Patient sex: M
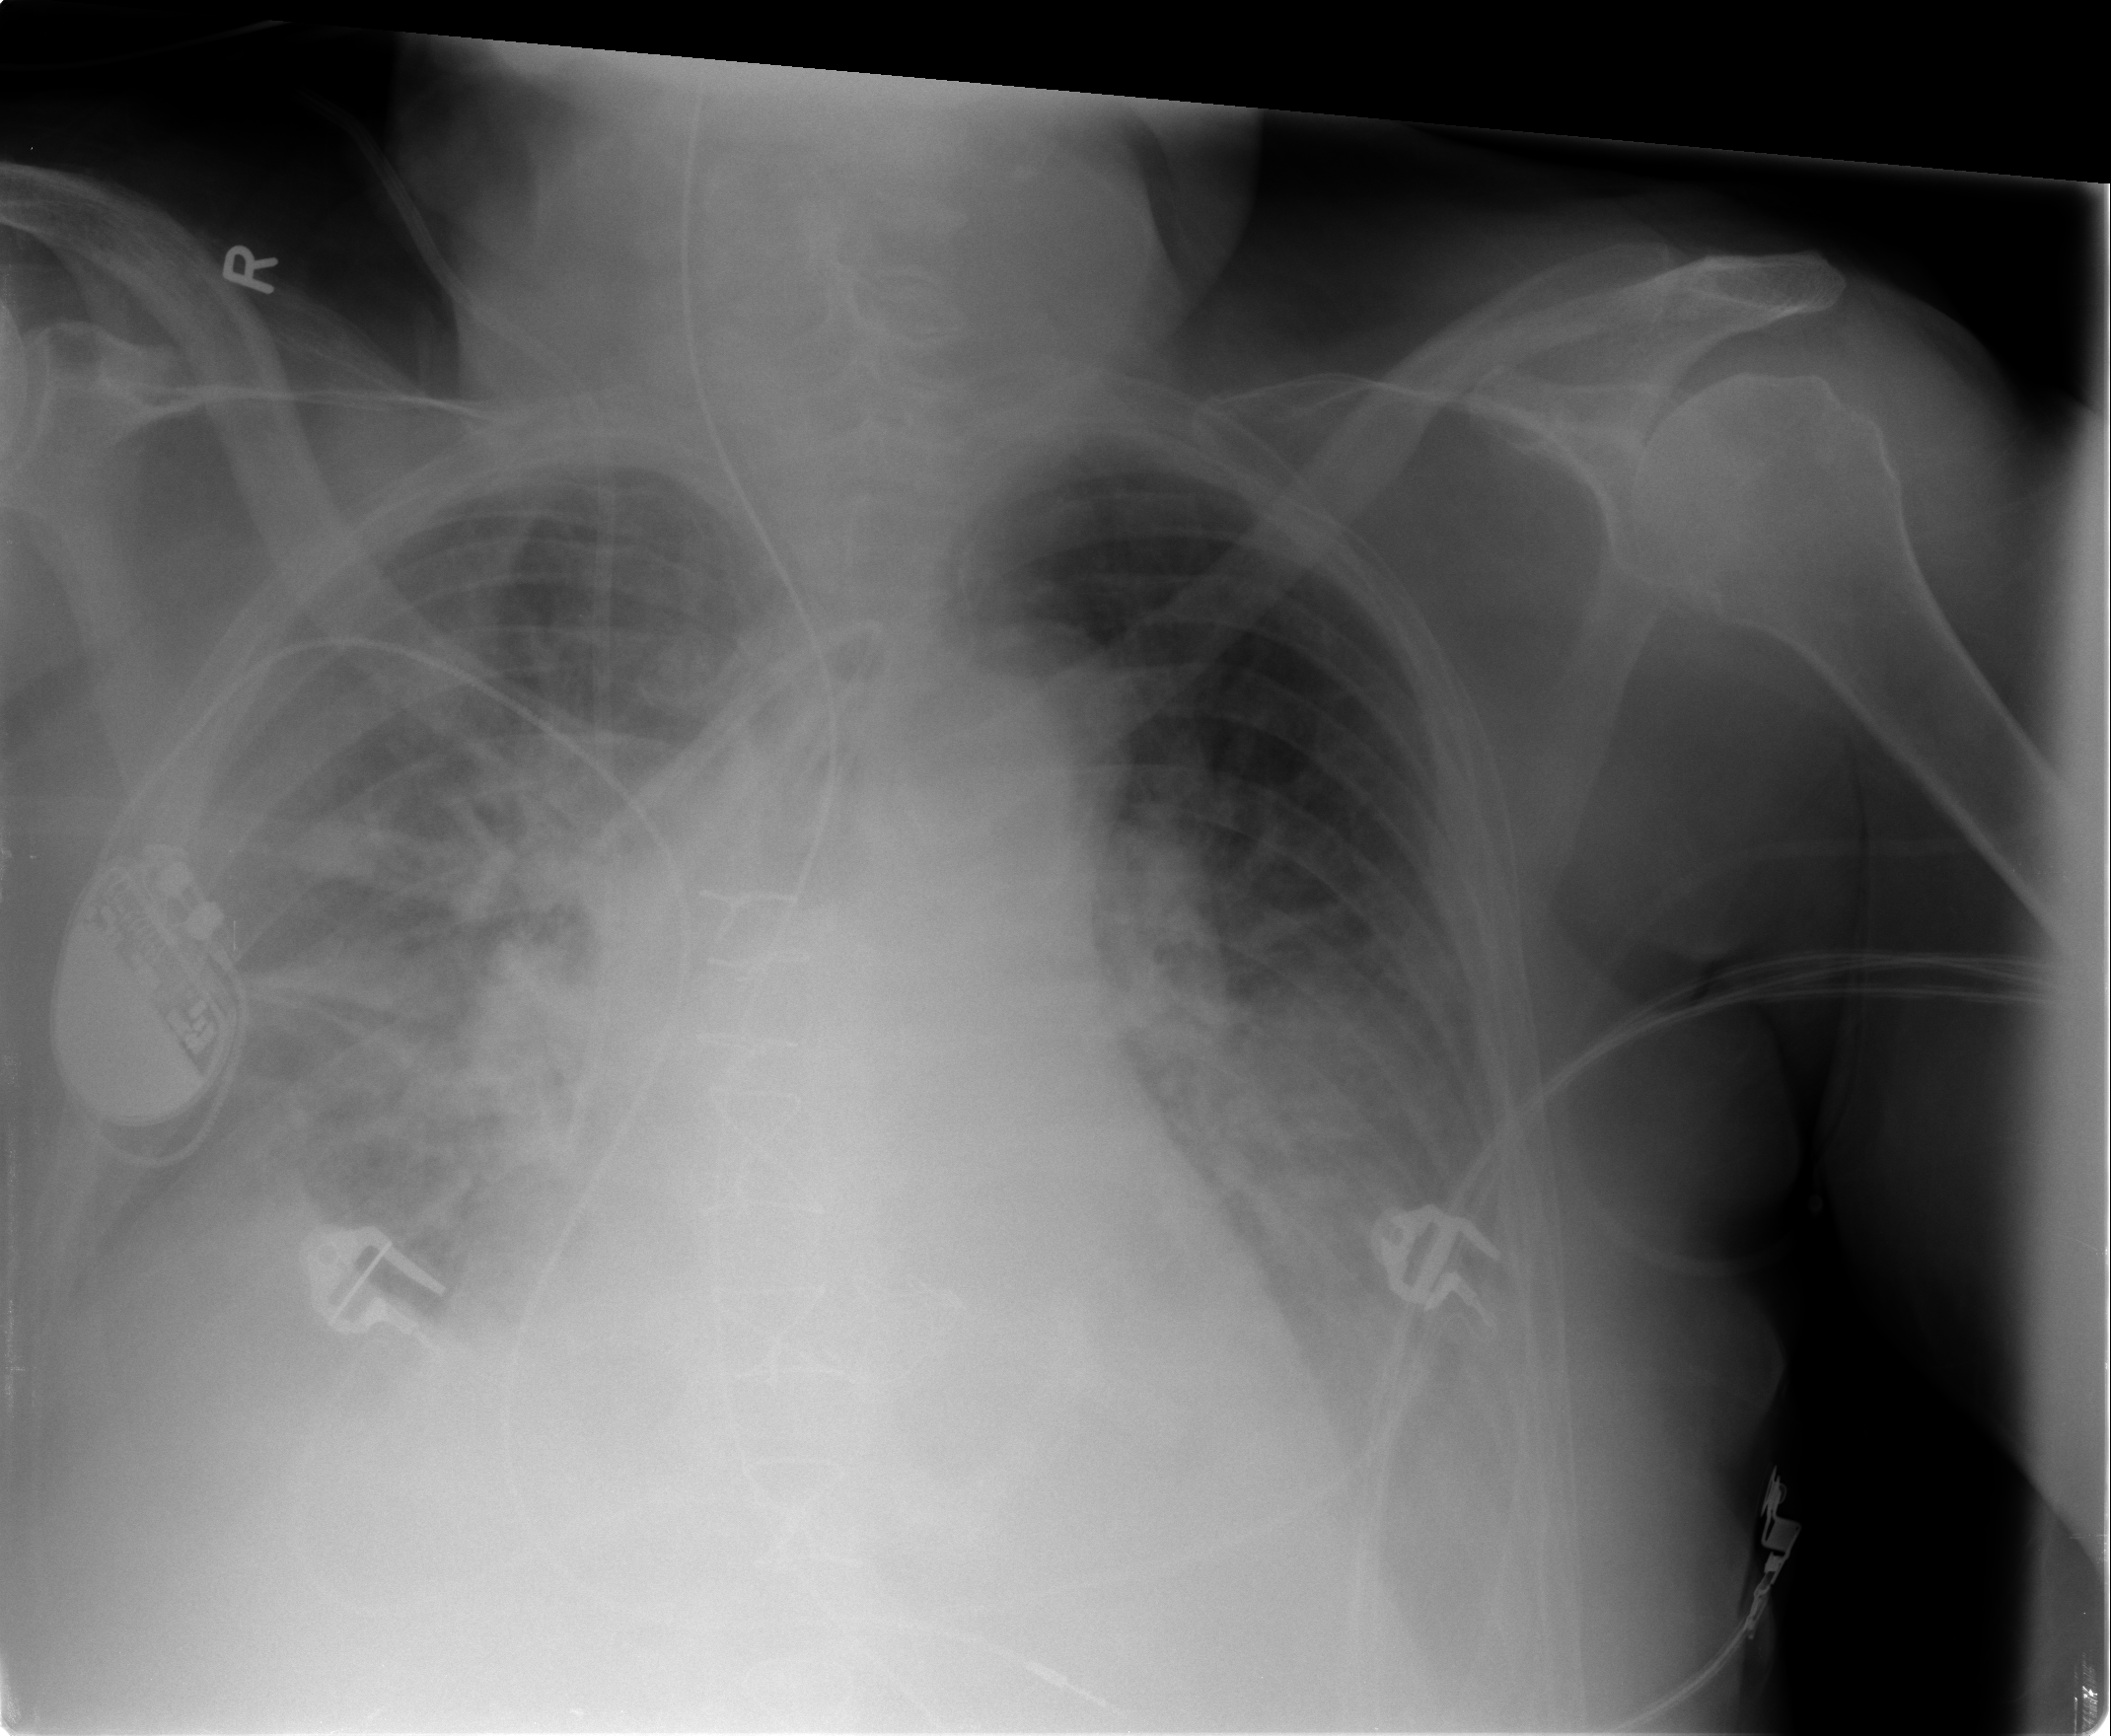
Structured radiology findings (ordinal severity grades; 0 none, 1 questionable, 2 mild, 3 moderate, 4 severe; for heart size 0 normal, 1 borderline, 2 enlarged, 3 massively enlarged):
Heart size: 2
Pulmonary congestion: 3
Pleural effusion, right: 2
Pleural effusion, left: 2
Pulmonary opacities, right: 2
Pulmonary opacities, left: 1
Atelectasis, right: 2
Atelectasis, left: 2